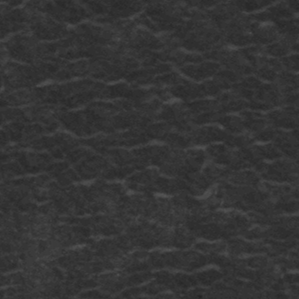
Label: frost